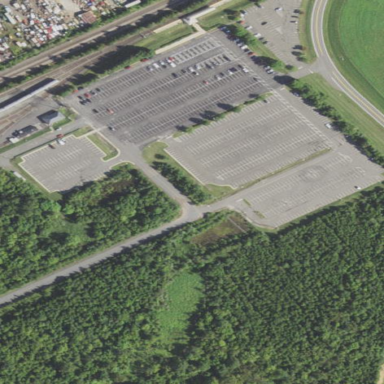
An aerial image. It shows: Parking area with park and ride facility.